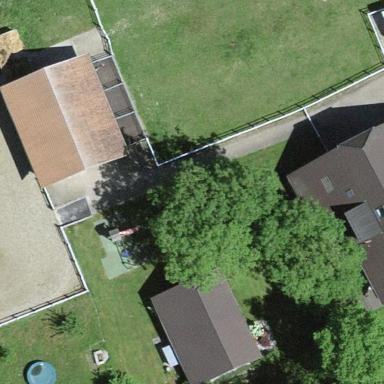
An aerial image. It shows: Farmyard area.